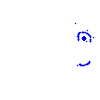
Particle: electron